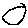
Label: circle